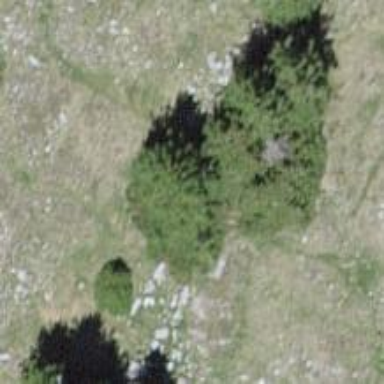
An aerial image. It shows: Needle-leaved tree in natural setting.